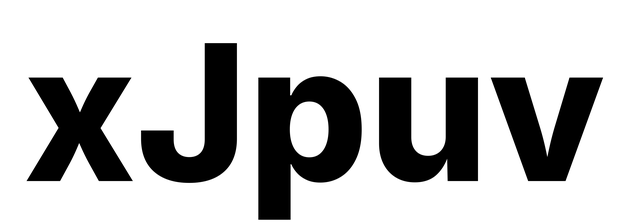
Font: Inter_ExtraBold